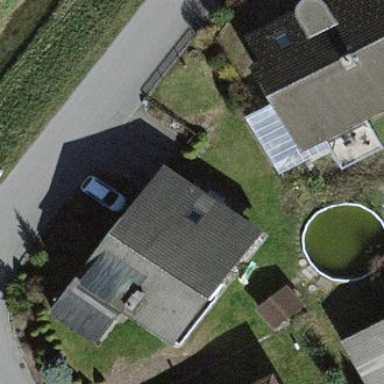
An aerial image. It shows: Detached building.